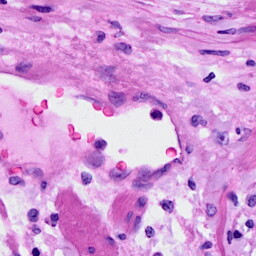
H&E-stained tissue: Ovarian